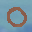
Label: 0